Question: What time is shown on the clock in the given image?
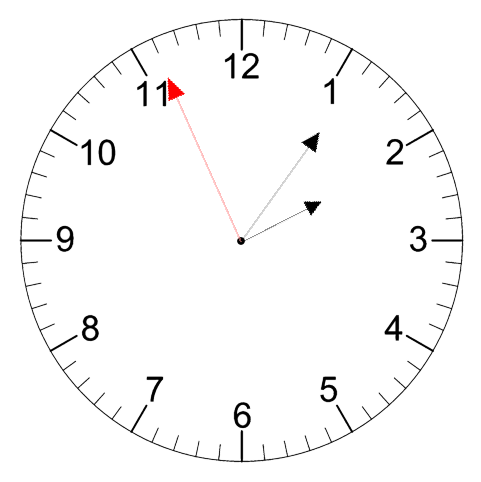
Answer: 02:05:56